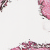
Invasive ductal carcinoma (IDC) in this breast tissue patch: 0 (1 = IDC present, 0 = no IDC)